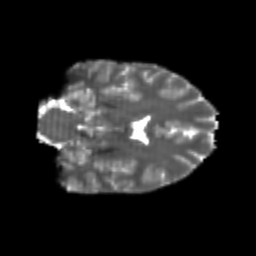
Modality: T2w
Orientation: coronal
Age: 20
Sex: female
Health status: healthy
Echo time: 0.074 s